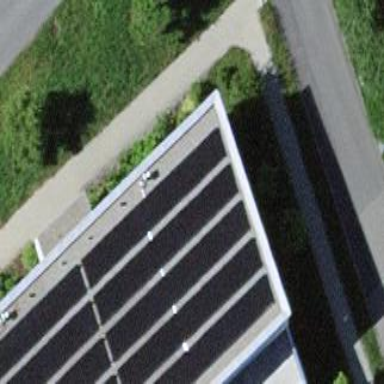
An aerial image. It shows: Solar power generator.